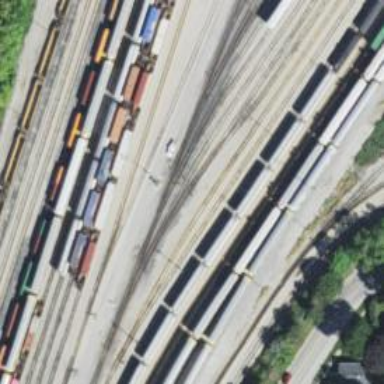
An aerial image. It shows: Railway yard in service.